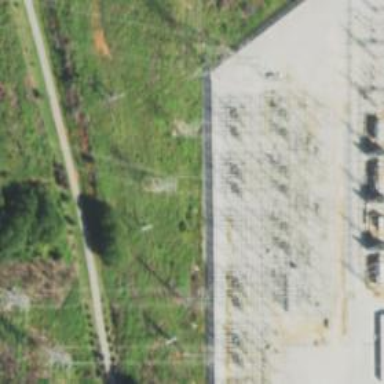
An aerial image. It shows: Switch for power supply.